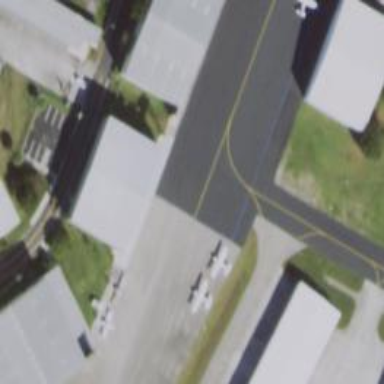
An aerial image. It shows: Image of taxiway at airport.